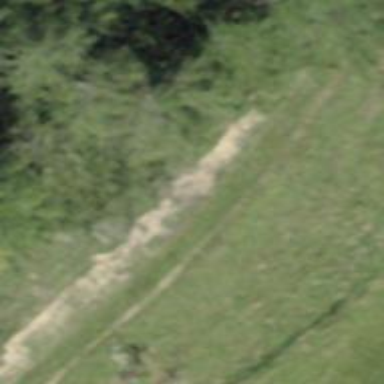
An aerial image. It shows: Path.